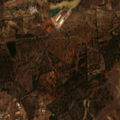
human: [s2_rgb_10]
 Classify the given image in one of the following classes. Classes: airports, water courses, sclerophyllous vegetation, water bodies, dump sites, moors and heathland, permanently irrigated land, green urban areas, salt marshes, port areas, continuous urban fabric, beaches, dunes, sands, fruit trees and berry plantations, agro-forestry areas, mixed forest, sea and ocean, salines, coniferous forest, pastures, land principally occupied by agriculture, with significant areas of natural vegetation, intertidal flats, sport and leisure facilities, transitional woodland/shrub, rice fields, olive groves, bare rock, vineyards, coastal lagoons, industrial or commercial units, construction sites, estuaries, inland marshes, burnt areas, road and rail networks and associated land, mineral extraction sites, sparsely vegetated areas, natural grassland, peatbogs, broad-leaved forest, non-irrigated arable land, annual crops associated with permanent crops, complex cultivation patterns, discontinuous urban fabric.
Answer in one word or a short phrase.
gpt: pastures, annual crops associated with permanent crops, land principally occupied by agriculture, with significant areas of natural vegetation, sclerophyllous vegetation